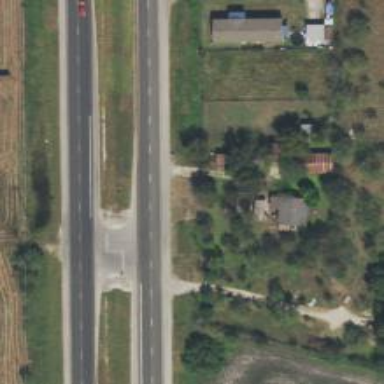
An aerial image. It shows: Primary link road with asphalt surface.